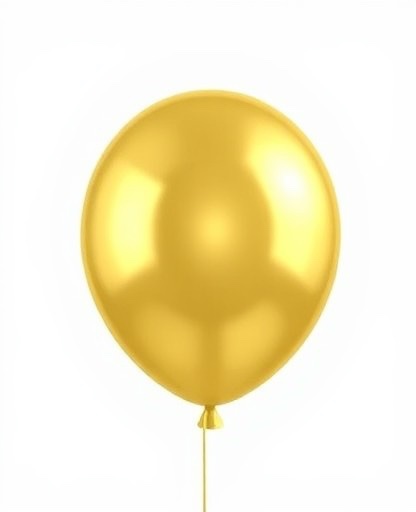
Category: Congratulations